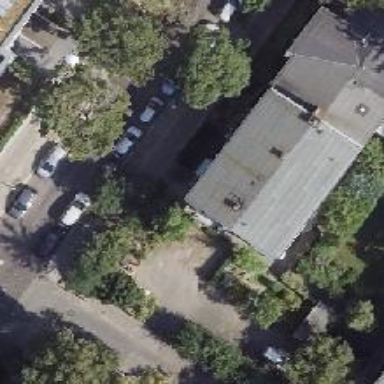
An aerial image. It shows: Kindergarten.